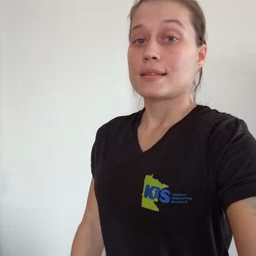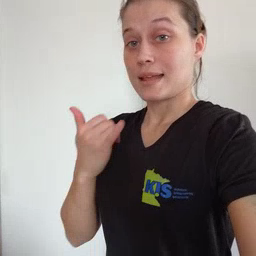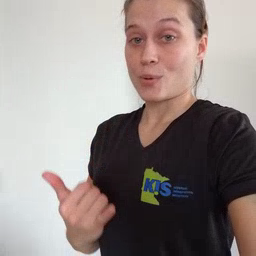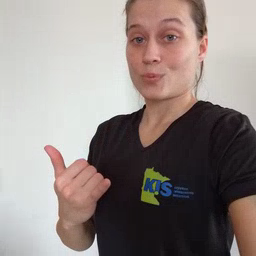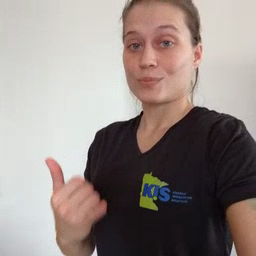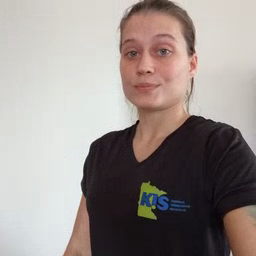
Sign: now